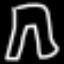
Label: pants